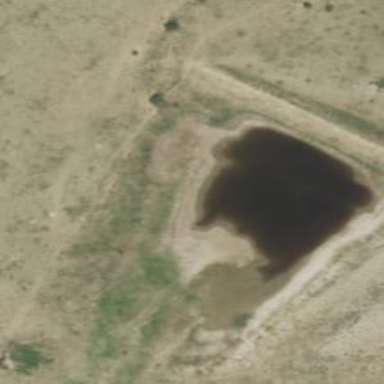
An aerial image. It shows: Reservoir of water.